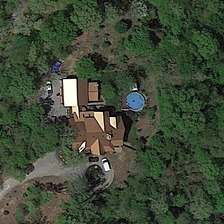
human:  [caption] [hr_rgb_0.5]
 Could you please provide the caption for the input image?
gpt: there is a swimming pool behind the house .

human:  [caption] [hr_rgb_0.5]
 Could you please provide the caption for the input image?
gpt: a brown roofed house is located in the middle of the forest .

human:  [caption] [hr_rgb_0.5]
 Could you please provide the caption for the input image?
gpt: there is a swimming pool behind the house .

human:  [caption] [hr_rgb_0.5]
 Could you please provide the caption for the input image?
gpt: a brown roofed house is located in the middle of the forest .

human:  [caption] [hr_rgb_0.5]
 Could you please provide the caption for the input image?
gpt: a brown roofed house is located in the middle of the forest .